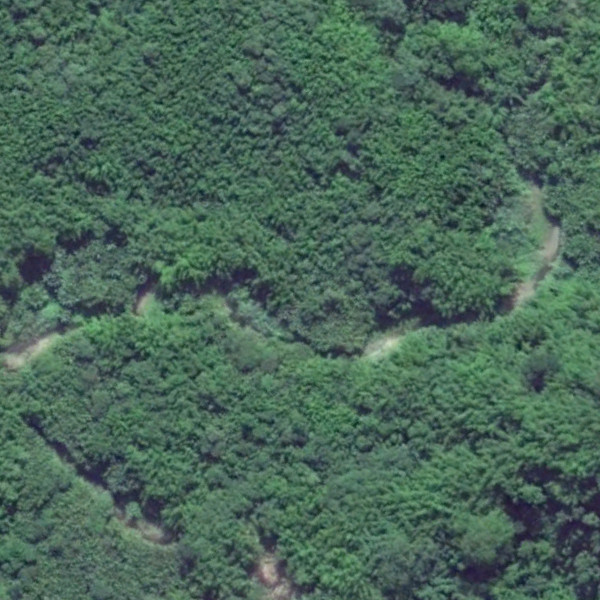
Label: Forest